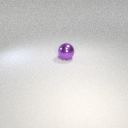
large purple metal sphere